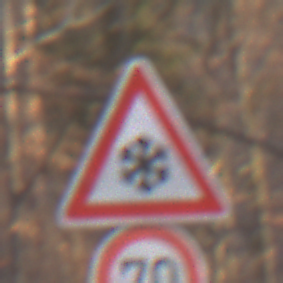
Verkehrszeichen: SchneeOderEisglaette
Zusatzzeichen unten: Geschwindigkeit70
Umgebung: Outdoor, Nature
Tageszeit: SunriseSunset
Wetter: Clear
Licht: Natural
Jahreszeit: Autumn
Kontrast: HighContrast